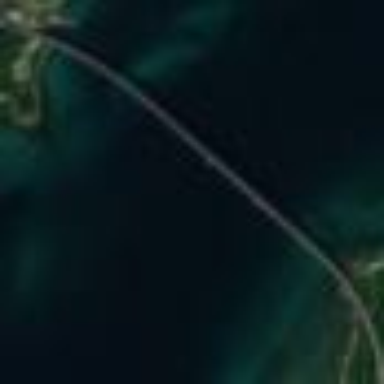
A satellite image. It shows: Cantilever beam bridge structure.